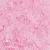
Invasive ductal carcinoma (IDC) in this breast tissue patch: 0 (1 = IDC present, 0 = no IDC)